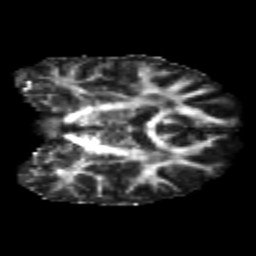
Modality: FA
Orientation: coronal
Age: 21
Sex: male
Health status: healthy
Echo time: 0.074 s